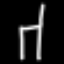
Label: chair